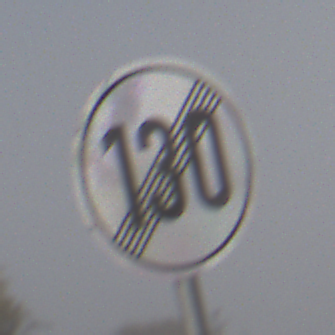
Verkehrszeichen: EndeGeschwindigkeit130
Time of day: MorningAfternoon
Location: Outdoor (Nature)
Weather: PartlyCloudy
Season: NotSpecified
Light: Natural